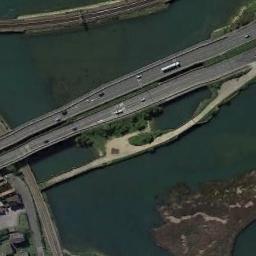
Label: bridge